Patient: sex M, age 46
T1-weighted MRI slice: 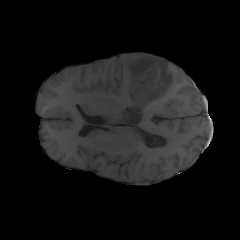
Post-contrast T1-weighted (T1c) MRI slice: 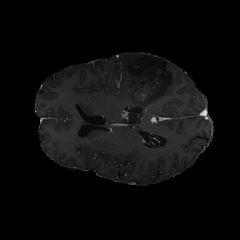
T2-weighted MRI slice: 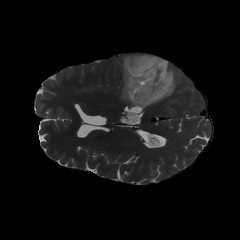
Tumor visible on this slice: yes
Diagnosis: Astrocytoma, IDH-mutant
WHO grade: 3